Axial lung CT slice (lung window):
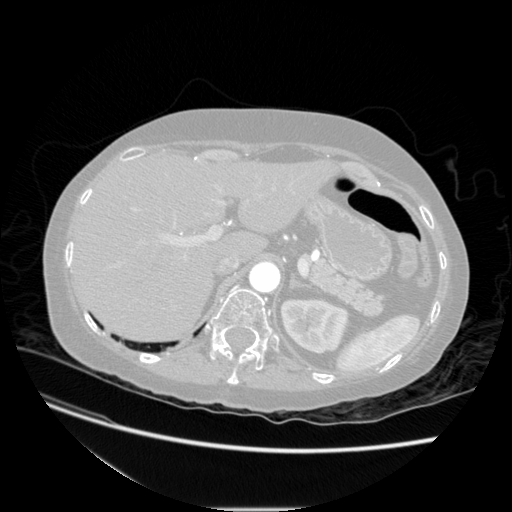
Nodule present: no